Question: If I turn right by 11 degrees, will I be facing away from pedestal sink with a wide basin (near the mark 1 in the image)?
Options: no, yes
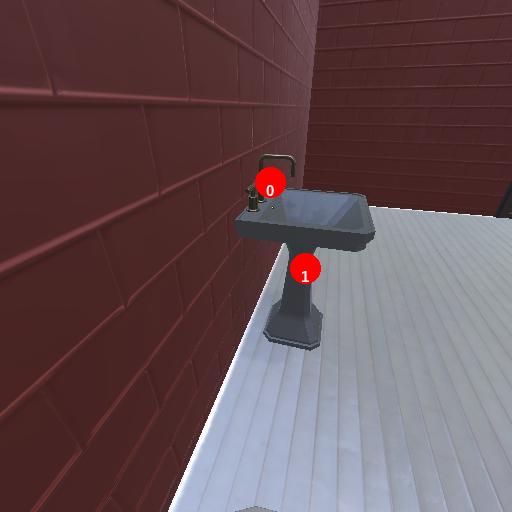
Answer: no